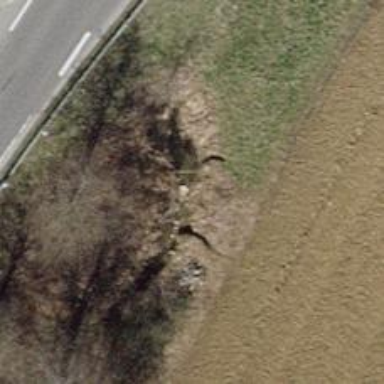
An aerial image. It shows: There is tunnel.